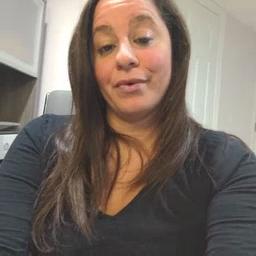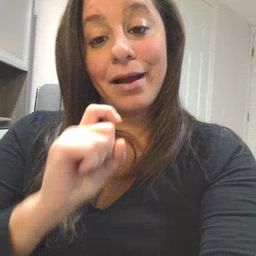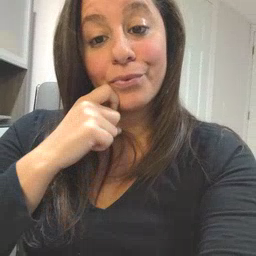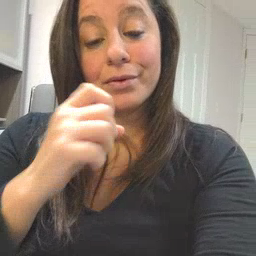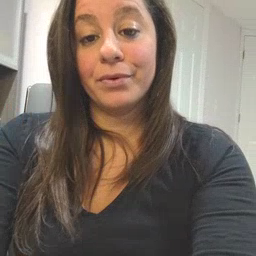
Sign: apple